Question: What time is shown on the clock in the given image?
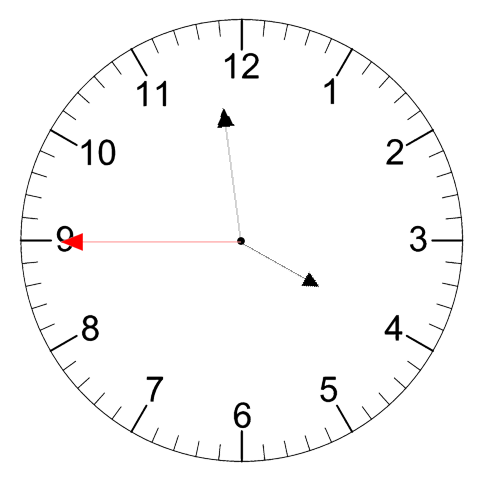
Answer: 03:58:45